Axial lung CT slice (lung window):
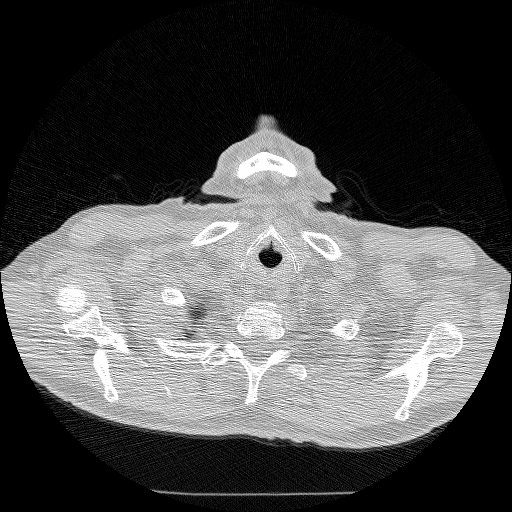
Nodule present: no